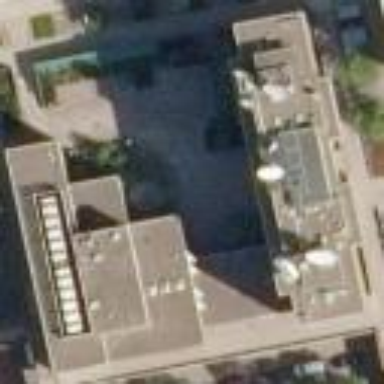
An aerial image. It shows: Building.